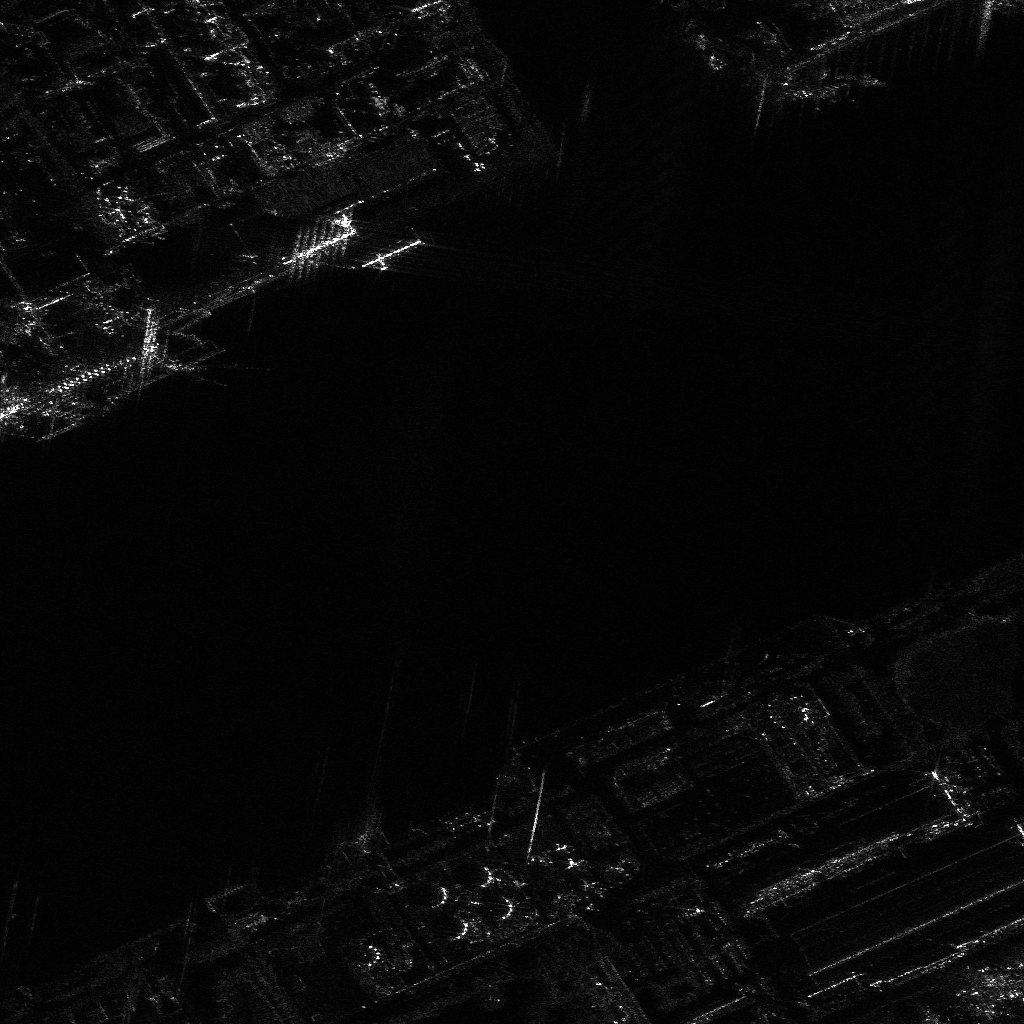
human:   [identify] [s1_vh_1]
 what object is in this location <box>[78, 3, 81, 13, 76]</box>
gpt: <ref>1 large container at the top right</ref>